Interaction volume radius: 10 \u00c5
Interaction volume height: 10 \u00c5
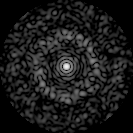
Disorder parameter: 0.8767